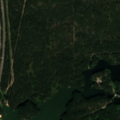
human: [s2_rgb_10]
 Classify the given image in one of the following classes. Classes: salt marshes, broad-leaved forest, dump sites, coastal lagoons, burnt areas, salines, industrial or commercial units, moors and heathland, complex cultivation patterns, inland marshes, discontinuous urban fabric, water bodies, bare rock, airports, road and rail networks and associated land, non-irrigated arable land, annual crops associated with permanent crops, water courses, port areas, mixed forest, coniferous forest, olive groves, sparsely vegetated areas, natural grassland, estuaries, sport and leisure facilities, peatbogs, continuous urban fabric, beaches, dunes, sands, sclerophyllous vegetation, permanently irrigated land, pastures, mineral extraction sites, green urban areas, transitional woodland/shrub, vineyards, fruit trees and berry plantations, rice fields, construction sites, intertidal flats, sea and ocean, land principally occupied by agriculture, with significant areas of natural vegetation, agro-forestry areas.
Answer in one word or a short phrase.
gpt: discontinuous urban fabric, coniferous forest, water bodies